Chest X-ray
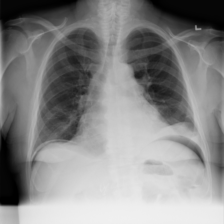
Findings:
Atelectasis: positive
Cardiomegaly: negative
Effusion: negative
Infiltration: positive
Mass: negative
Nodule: negative
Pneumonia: negative
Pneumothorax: negative
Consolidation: negative
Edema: negative
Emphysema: negative
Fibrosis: negative
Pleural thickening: negative
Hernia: negative